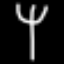
Label: fork